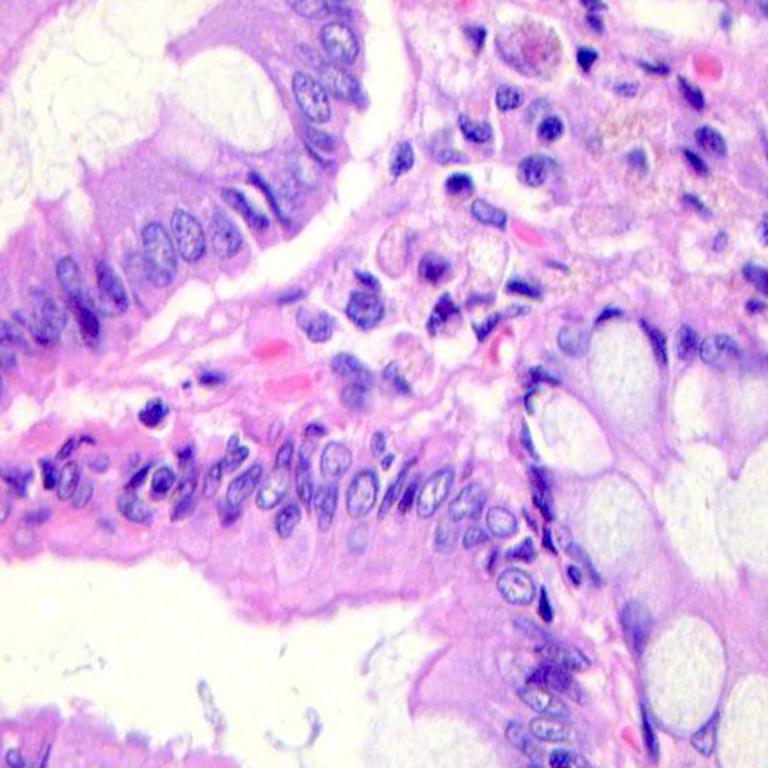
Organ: colon
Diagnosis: benign